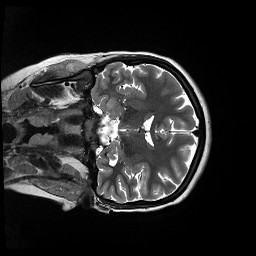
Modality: T2w
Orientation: coronal
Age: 19
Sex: female
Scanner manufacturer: siemens
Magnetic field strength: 3 T
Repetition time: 13.52 s
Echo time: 0.088 s